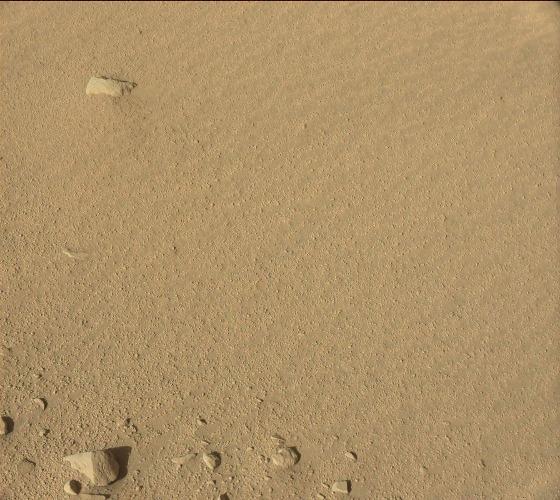
Terrain classes present: Bedrock, Gravel / Sand / Soil, Rock, Shadow